Question: Below I have shown a basic example of my proposed database tables.
I have two questions:
1. Categories "Engineering", "Client" and "Vendor" will have exactly the same "Disciplines", "DocType1" and "DocType2", does this mean I have to enter these 3 times over in the "Classification" table, or is there a better way? Bear in mind there is the "Vendor" category that is also covered in the classification table.
2. In the "Documents" table I have shown "category_id" and "classification_id", I'm not sure if the will depend on the answer to the first question, but is "category_id" necessary, or should I just be using a JOIN to allow me to filter the category based on the classification_id?
Thank you in advance.

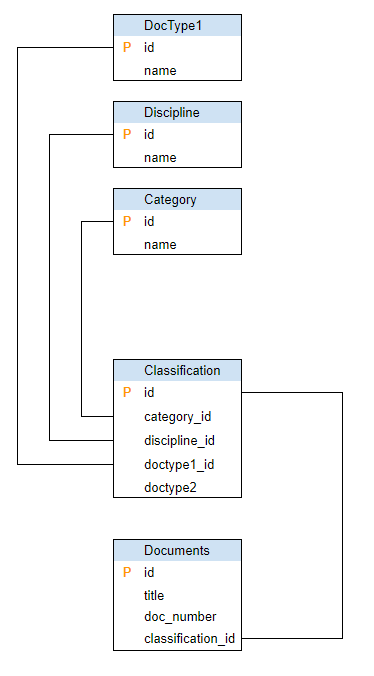
Answer: From what you've provided, it looks like we have three simple lookup tables: category, discipline, and doctype1. The part that's not intuitively obvious to me and may also be causing confusion on your end, is that the last two tables are both serving as cross-references of the lookup tables. The classification table in particular seems like it might be out of place. If there are only certain combinations of category, discipline, and doctype that would ever be valid, then the classification table makes sense and the right thing to do would be to look up that valid combination by way of the classification ID from the document table. If this is not the case, then you would probably just want to reference the category, discipline, and document type directly from the document table.
In your example, the need to make this distinction is illuminated by the fact that the document table has a referenc to the classification table and a references to the category table. However the row that is looked up in the classification table also references a category ID. This is not only redundant but also opens the door to the possibility of having conflicting category IDs.
I hope this helps.